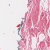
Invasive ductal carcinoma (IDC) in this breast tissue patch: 0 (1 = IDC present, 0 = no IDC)